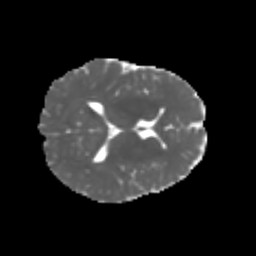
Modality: MD
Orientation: axial
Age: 6
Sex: male
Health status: healthy